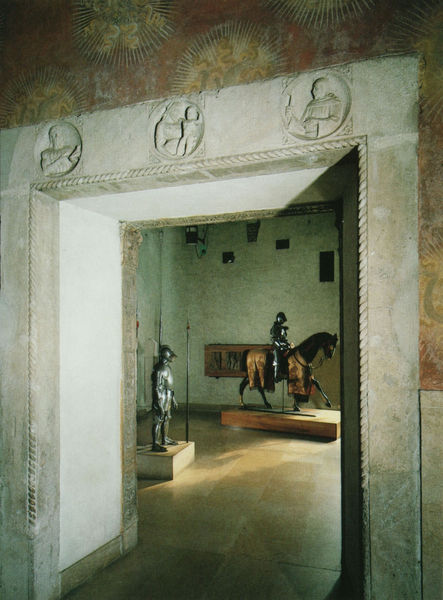
Titel: Sala delle Colombine, Türrahmen
Künstler: Benedetto Ferrini
Standort: Mailand
Institution: Castello Sforzesco
Schlagwörter: schatten, weiß, menschen, braun, licht, raum, schmuck, tür, zimmer, rot, schloss, malerei, muster, ornament, wand, architektur, mensch, sockel, stein, kirche, sonne, boden, figur, pferd, reiter, rund, tondo, skulptur, zaumzeug, relief, bilder, bogen, mauer, saal, figuren, lanze, tafel, ornamente, wandgemälde, wandmalerei, türrahmen, stuck, durchgang, podest, tor, foto, fotografie, photographie, wände, eingang, burg, medaillon, kloster, strahlen, waffen, soldat, waffe, kreise, helm, ritter, rüstung, ausstellung, portal, wappen, öffnung, putz, plastiken, statuen, christus, mittelalter, krieger, struktur, florenz, mönch, ritterrüstung, speer, fresko, museum, maria, reliefs, madonna, perd, schabracke, symbole, mamor, sonnen, kalk, medaillons, malereien, reiterfigur, türsturz, clipeus, bider, in der burg, tüpr, footo